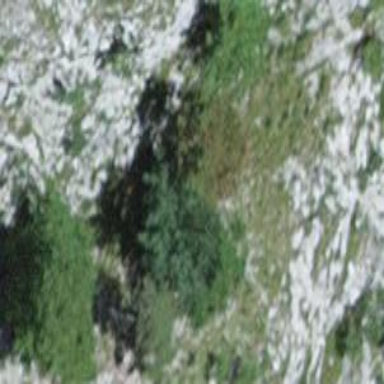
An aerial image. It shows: Patch of scrub vegetation.